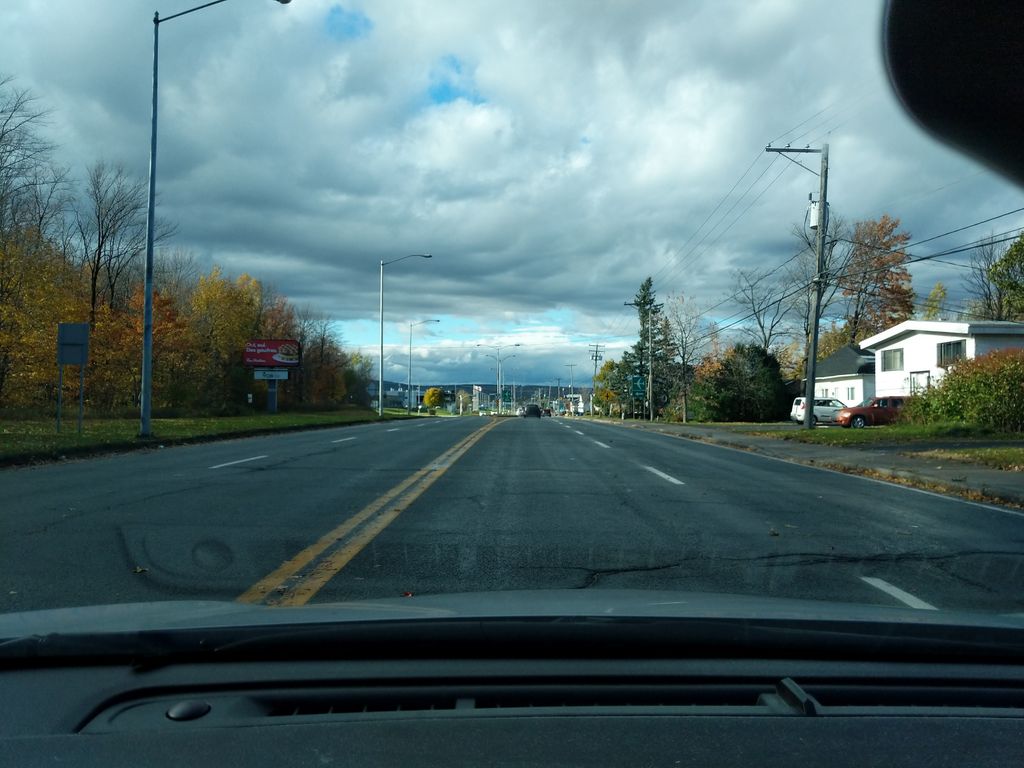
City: quebec_city